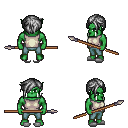
a pixel art fantasy rpg character, male body template, orc, green skin, white sleeveless shirt, teal pants, gray pixie cut hairstyle, white slippers, spear, four views (front, back, left, right), 2x2 character sprite sheet, small pixel art, hard edges, no anti-aliasing